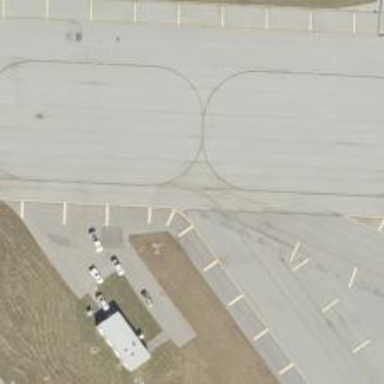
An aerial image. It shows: Image of taxiway at airport.